Question: I'm building an application that saves named regular expressions into a database. Looks like this:

I'm using Asp.Net forms. How can I validate the entered regex? It would like the user to know if the entered regex is not a valid .Net regular expression.
The field should reject values like:
'''
^Wrong(R[g[x)]]$
Invalid\Q&\A
'''
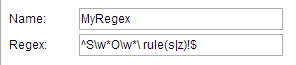
Answer: Make new Regex class out of it. If it throws exception, then it is invalid.
'''
try{
new Regex(expression)
}
catch(ArgumentException ex)
{
// invalid regex
}
// valid regex
'''
I know. Using exceptions for code logic is wrong. But this seems to be only solution.